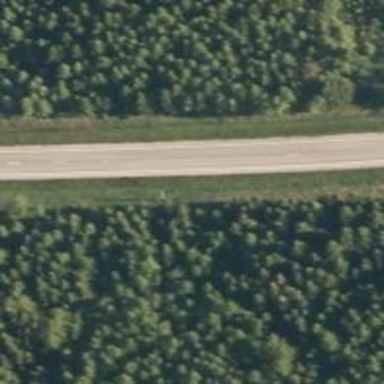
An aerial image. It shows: Asphalt road classified as trunk highway.